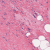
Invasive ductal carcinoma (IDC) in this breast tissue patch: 0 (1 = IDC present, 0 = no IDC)